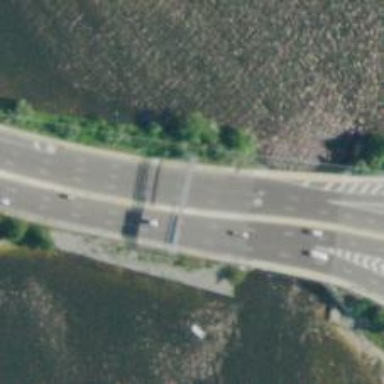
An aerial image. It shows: Trunk link road with asphalt surface.